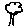
Label: tree